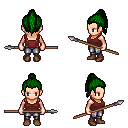
a pixel art fantasy rpg character, female body template, human, light skin, maroon pirate shirt, metal pants, green long topknot hairstyle, brown shoes, spear, four views (front, back, left, right), 2x2 character sprite sheet, small pixel art, hard edges, no anti-aliasing